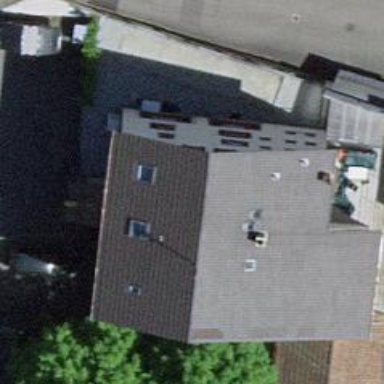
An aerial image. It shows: Restaurant.